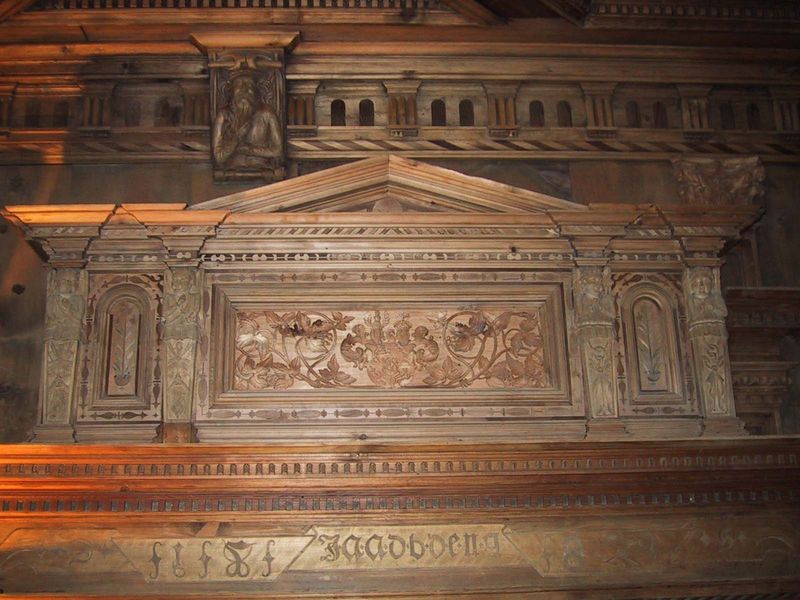
Titel: Getäfelte Stube mit Intarsienarbeiten im Ansitz Heufler, sog. Hearnstube
Standort: Rasen-Antholz (EU - I - Südtirol)
Schlagwörter: blätter, mann, ausschnitt, blumen, holz, marmor, zeichen, dach, muster, ornament, rahmen, feld, kirche, blatt, ranken, relief, schrift, bogen, giebel, mauer, detail, inschrift, ornamente, foto, truhe, buchstaben, kunst, intarsien, schnitzerei, fries, wappen, gesims, handwerk, grab, fresken, konsole, zierleiste, vertäfelung, bildhauer, sarkophag, leise, hermen, atlanten, blitzlicht, sarkopharg, blöätter, täferlung